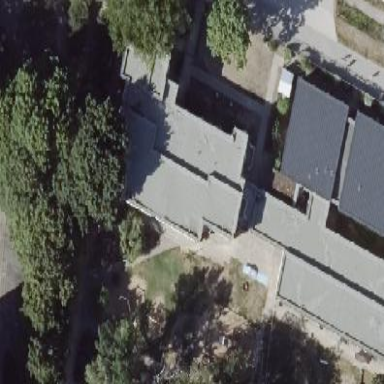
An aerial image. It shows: School building.